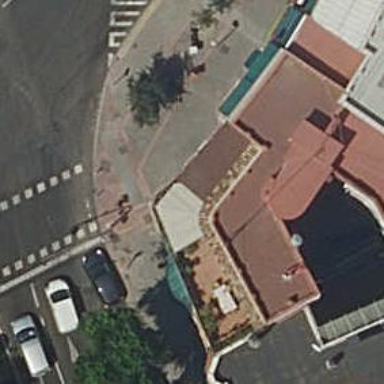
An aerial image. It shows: Fast food establishment.